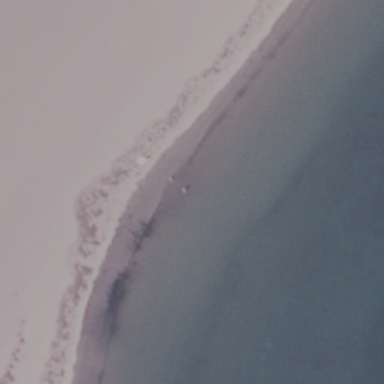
This is a beach with blue sea and white sands .